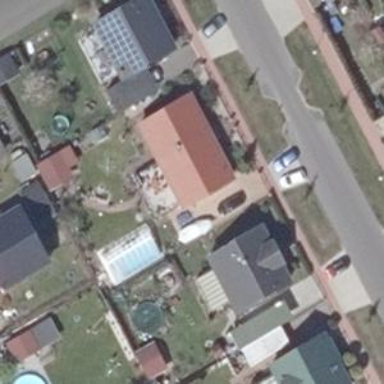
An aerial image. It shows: Detached building.